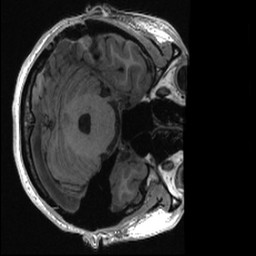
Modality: T1w
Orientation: axial
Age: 18
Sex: female